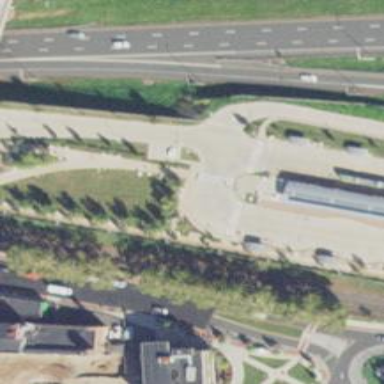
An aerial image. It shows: Busway road.